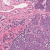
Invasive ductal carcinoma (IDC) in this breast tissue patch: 0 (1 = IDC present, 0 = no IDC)